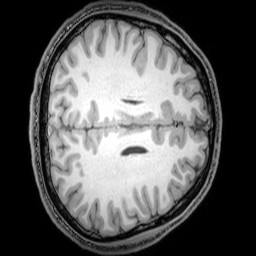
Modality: T1w
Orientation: axial
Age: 20
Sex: male
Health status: healthy
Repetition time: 0.081 s
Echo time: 0.037 s